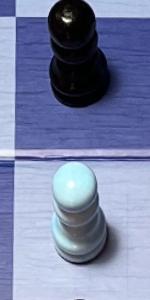
Label: Pawn_White